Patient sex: F
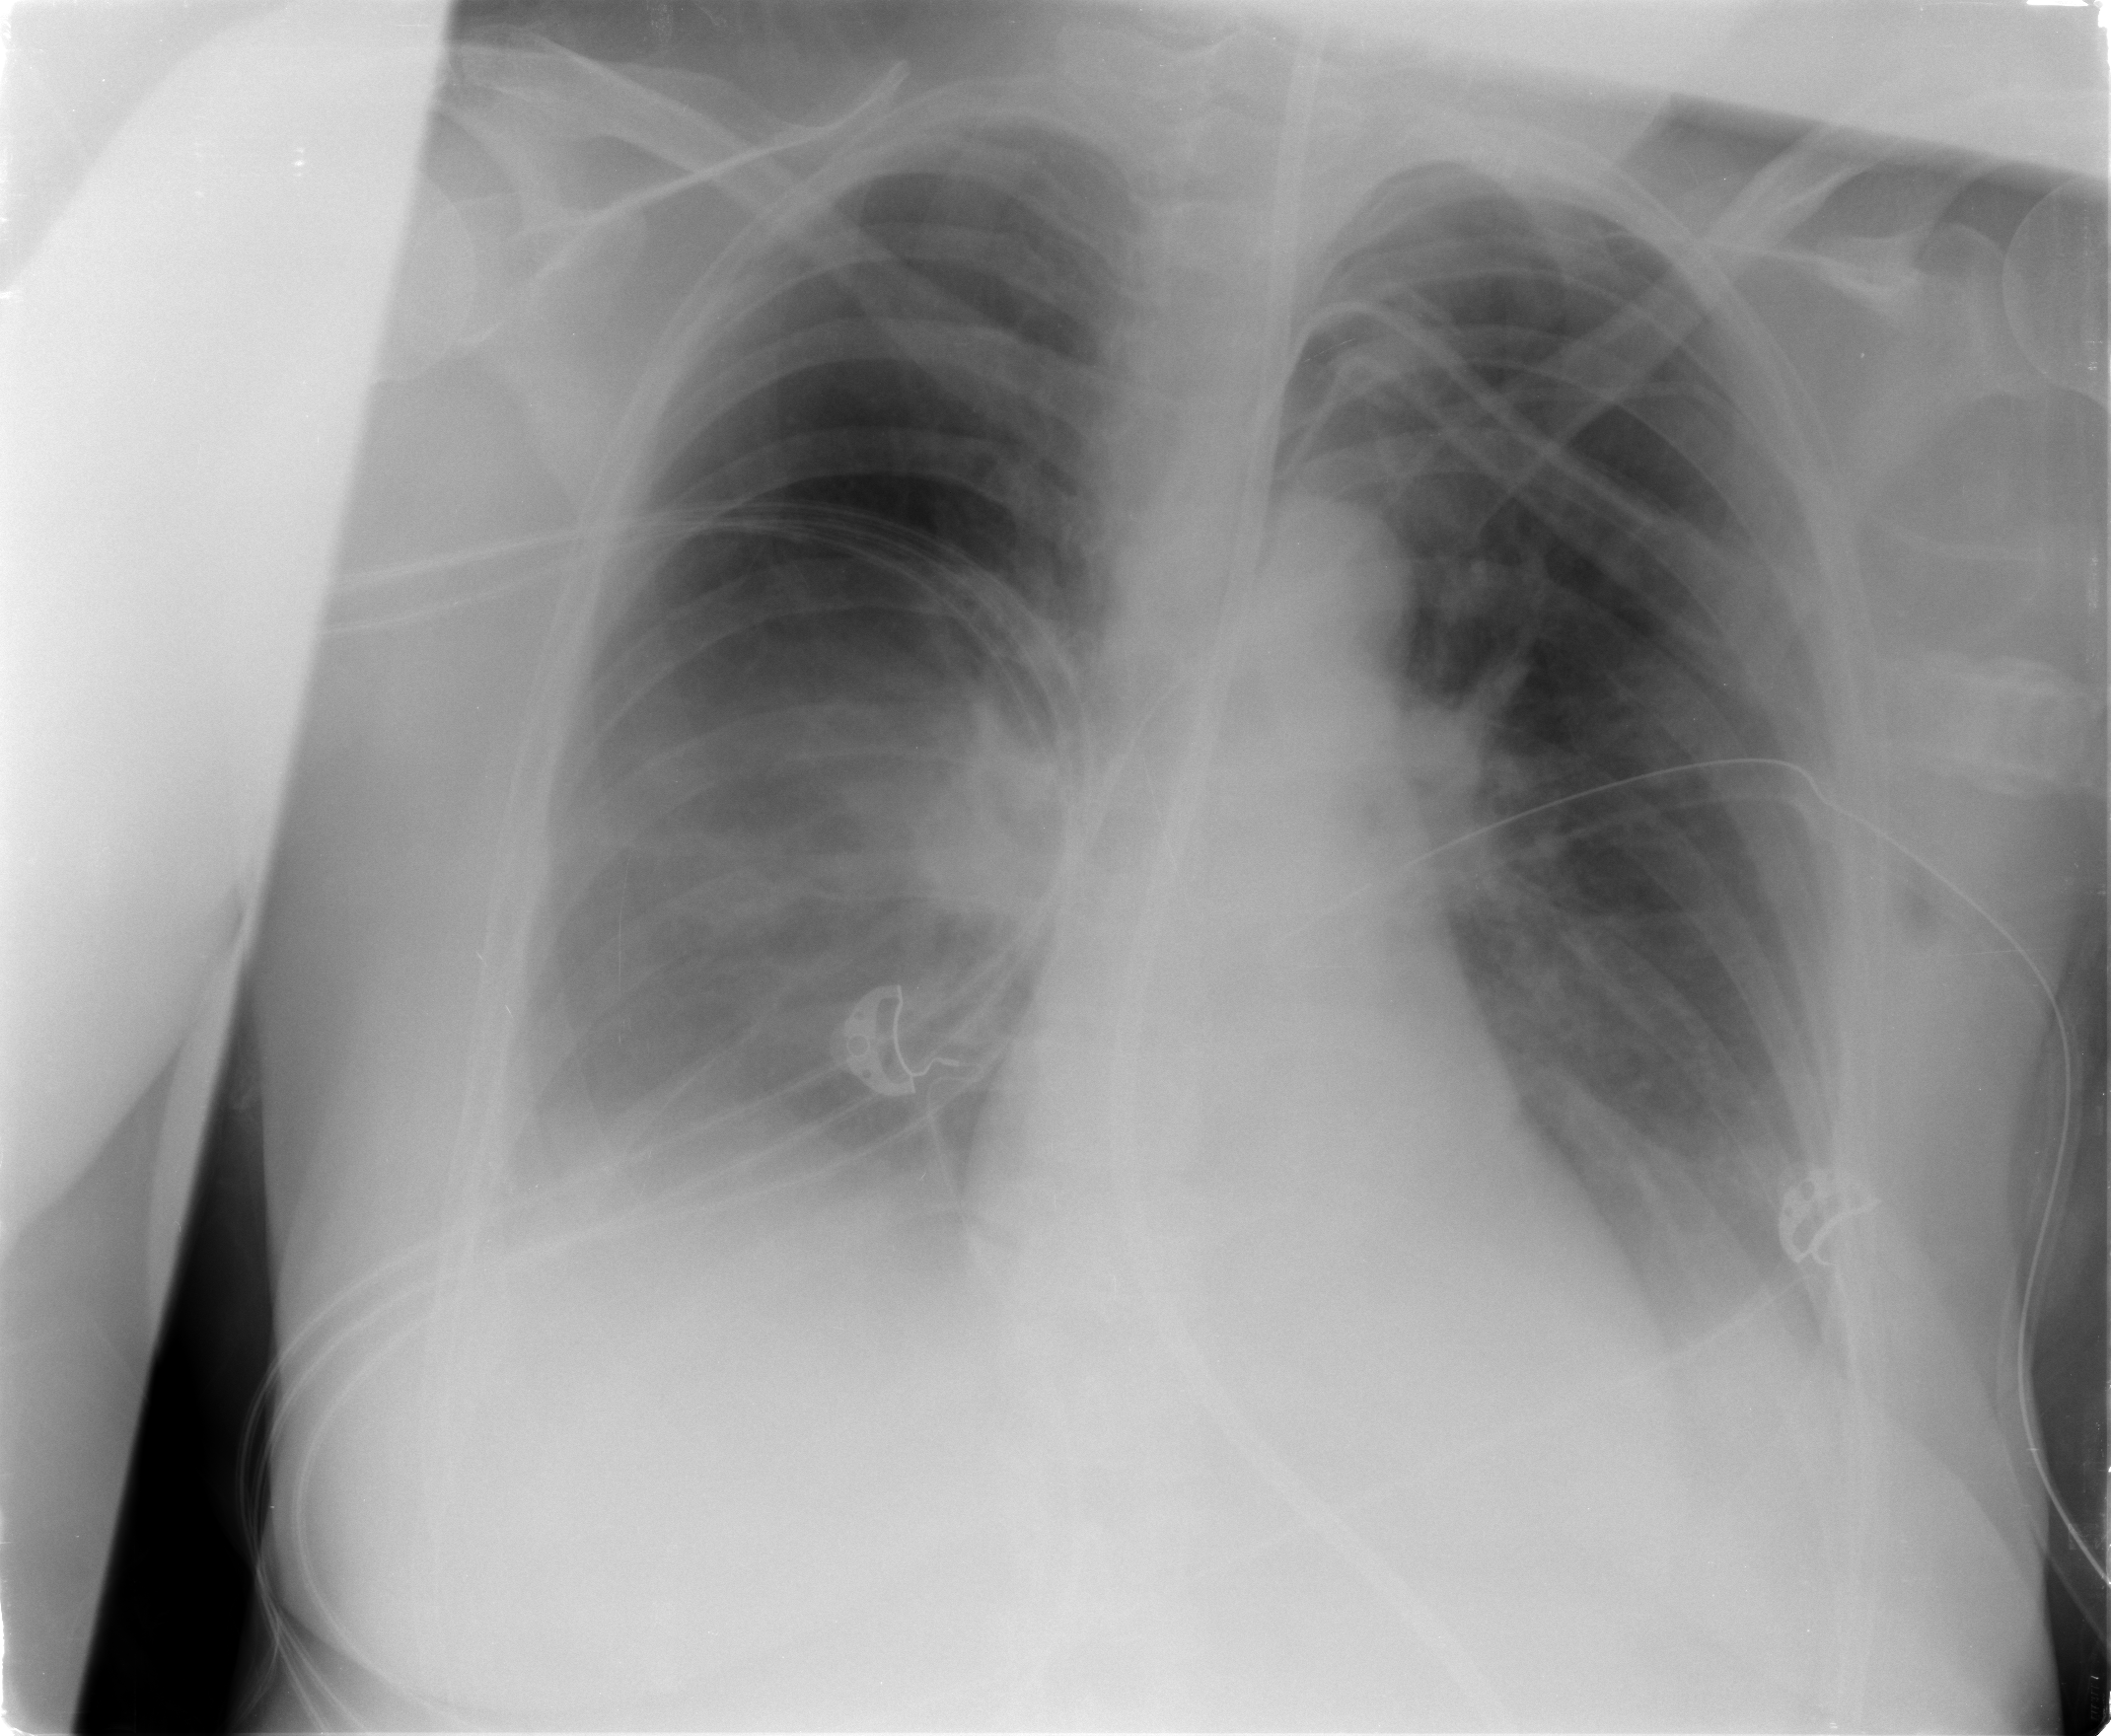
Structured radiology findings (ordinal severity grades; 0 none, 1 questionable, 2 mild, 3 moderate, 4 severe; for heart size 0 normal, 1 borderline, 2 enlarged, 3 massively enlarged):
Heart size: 0
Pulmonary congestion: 0
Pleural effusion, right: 2
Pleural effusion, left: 2
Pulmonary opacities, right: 0
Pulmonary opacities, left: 0
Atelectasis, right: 1
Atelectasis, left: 2